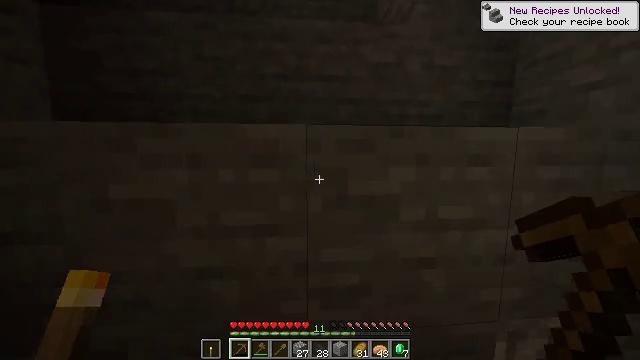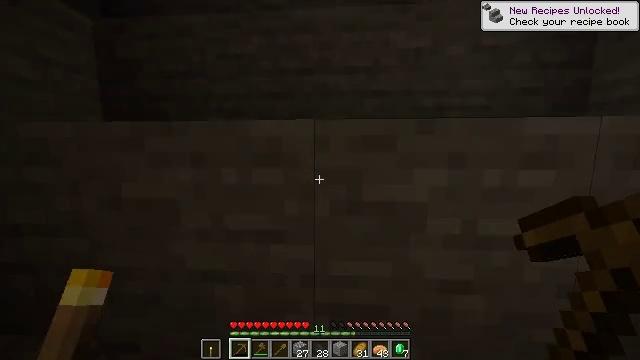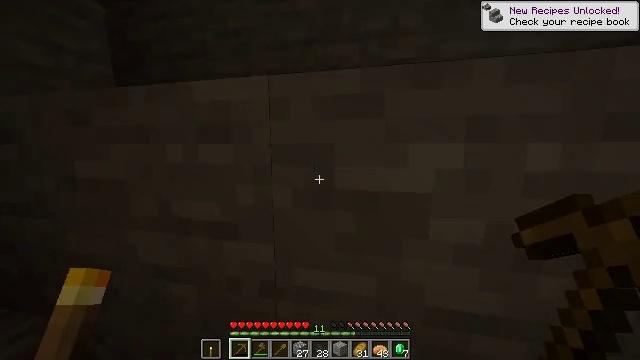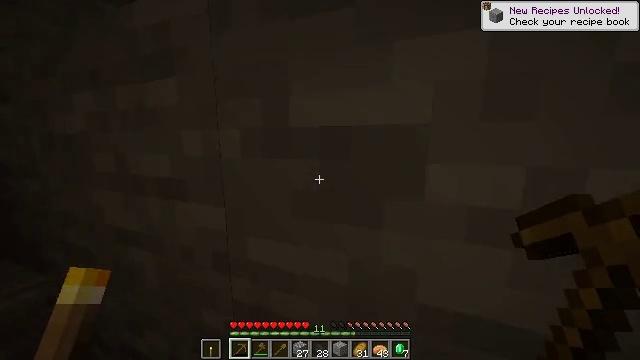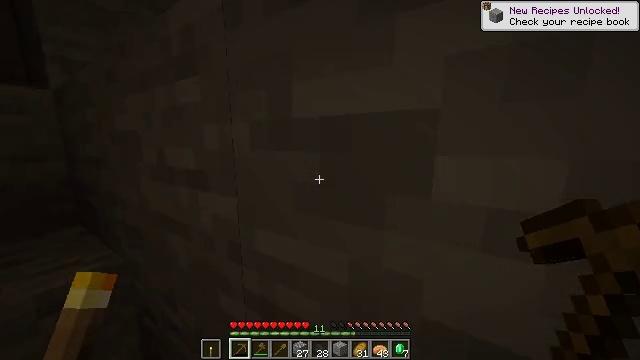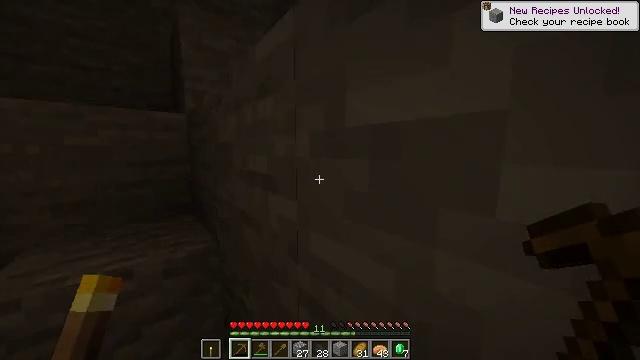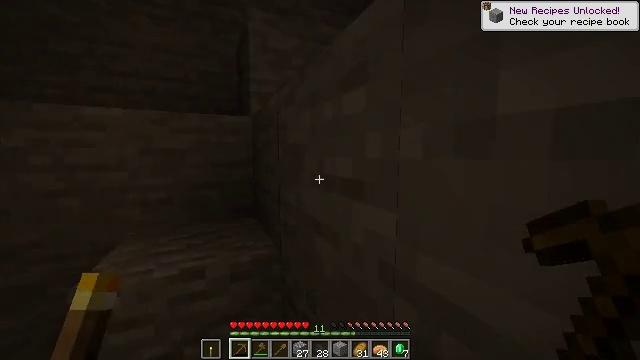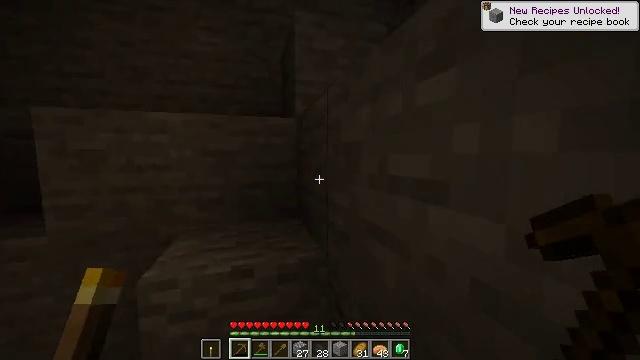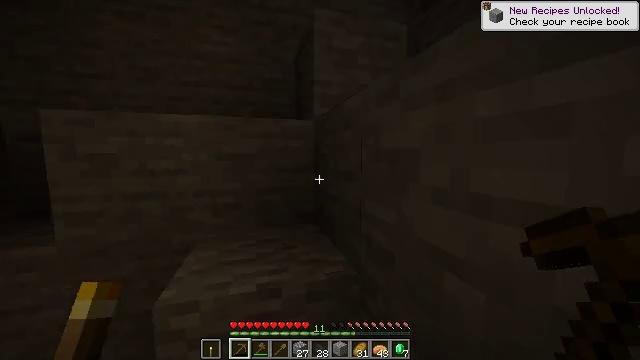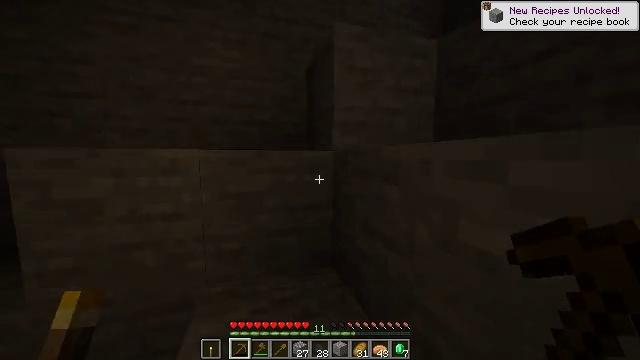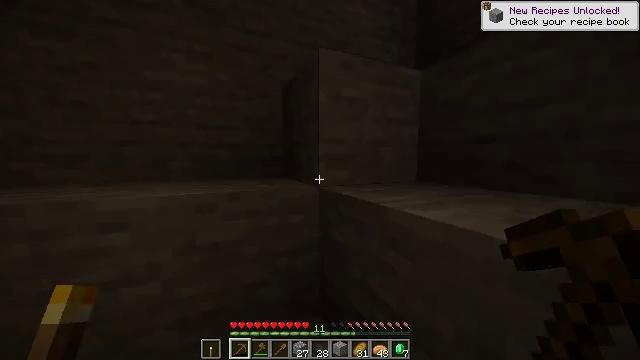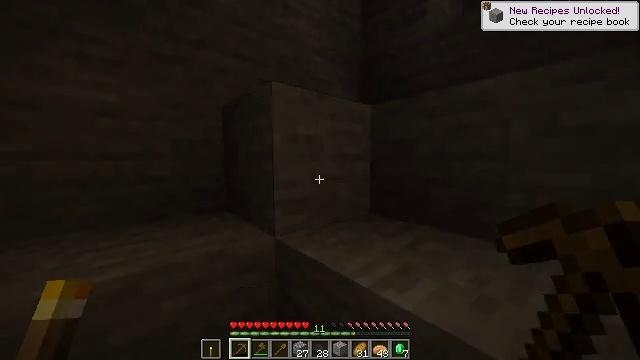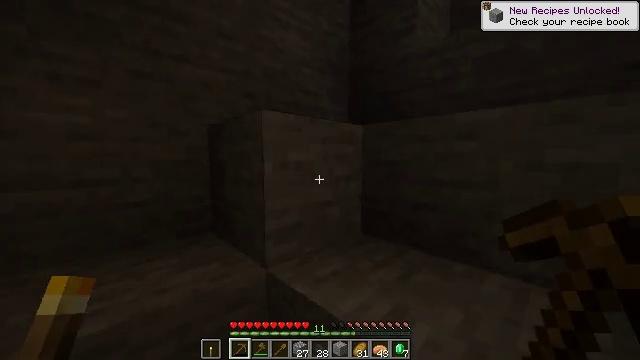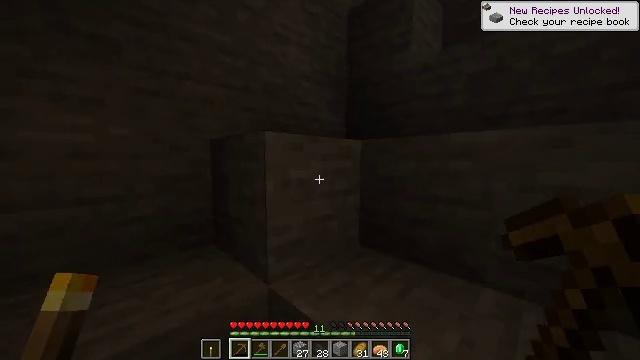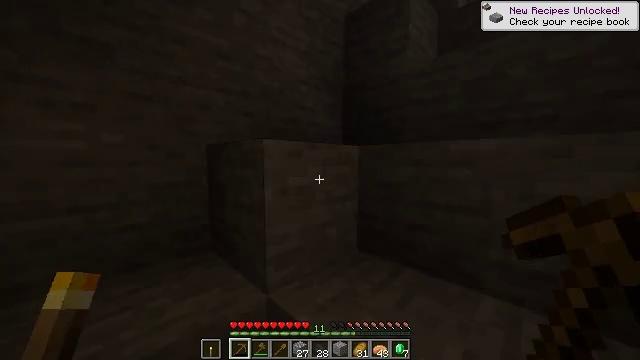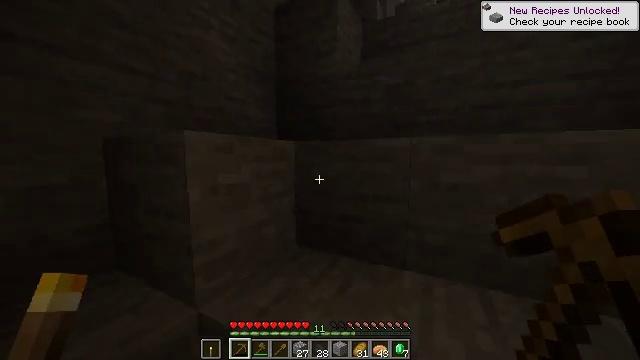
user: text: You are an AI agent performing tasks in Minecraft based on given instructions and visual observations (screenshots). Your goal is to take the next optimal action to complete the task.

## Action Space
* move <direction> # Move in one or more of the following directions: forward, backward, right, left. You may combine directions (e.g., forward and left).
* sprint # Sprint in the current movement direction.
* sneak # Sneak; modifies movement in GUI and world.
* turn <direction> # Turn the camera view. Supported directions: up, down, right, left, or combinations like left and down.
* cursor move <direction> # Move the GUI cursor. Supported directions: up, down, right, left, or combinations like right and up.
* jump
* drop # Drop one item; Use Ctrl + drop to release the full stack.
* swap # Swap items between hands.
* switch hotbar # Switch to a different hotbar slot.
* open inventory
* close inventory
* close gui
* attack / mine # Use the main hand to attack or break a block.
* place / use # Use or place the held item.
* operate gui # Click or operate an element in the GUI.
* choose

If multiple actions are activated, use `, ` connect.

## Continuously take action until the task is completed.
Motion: motion action
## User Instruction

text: Collect the grass from the surface.
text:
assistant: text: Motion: move forward, sprint, turn left
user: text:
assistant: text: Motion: move forward, sprint, turn left and down
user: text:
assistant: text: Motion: move forward, sprint, turn left and down
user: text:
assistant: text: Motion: move forward, sprint, turn left
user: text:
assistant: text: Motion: move forward and move left, sprint, turn left and up
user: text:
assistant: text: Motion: move forward and move left, sprint, turn left and up
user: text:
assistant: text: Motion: move forward and move left, sprint, turn left
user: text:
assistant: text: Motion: move forward and move left, sprint
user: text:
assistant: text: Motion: move forward and move left, sprint, jump
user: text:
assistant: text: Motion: move forward and move left, sprint, turn right, jump
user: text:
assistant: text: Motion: move forward, sprint, turn right, jump
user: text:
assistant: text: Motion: move forward, sprint, turn right, jump
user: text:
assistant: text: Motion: move forward, sprint
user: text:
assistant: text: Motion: move forward, sprint, turn right
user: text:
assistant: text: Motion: move forward, sprint, turn right and down
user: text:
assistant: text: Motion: move forward and move right, sprint, turn right
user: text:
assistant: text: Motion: move forward and move right, sprint, turn right and up
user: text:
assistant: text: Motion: move forward and move right, sprint, turn up
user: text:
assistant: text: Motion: move forward and move right, sprint, turn left and up, jump
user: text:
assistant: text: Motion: move forward and move right, sprint, turn left and up, jump
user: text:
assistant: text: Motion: move forward, sprint, turn left and up, jump
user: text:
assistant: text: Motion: move forward, sprint, turn left
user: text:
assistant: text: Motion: move forward and move left, sprint
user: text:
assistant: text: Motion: move forward and move left, sprint
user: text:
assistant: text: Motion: move forward and move left, sprint, turn down
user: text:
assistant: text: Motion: move forward, sprint, turn right and down
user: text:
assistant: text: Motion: move forward, sprint, turn right and down
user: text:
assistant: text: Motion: move forward, sprint, turn right and down, jump
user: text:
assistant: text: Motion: move forward, sprint, jump
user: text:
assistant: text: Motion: move forward, sprint, jump